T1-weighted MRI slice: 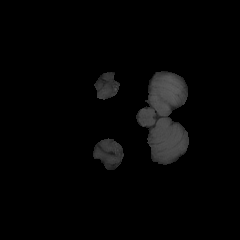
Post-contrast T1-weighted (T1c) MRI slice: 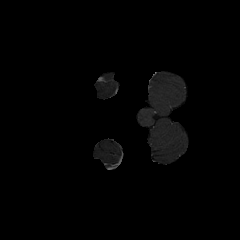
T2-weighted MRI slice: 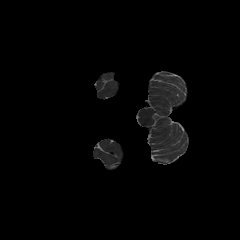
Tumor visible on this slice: no